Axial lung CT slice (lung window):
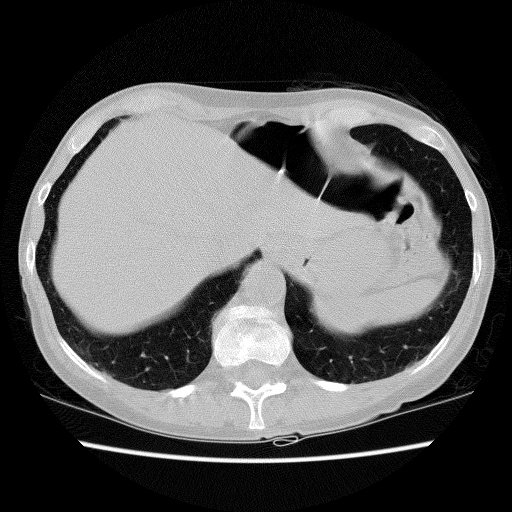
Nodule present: no